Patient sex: M
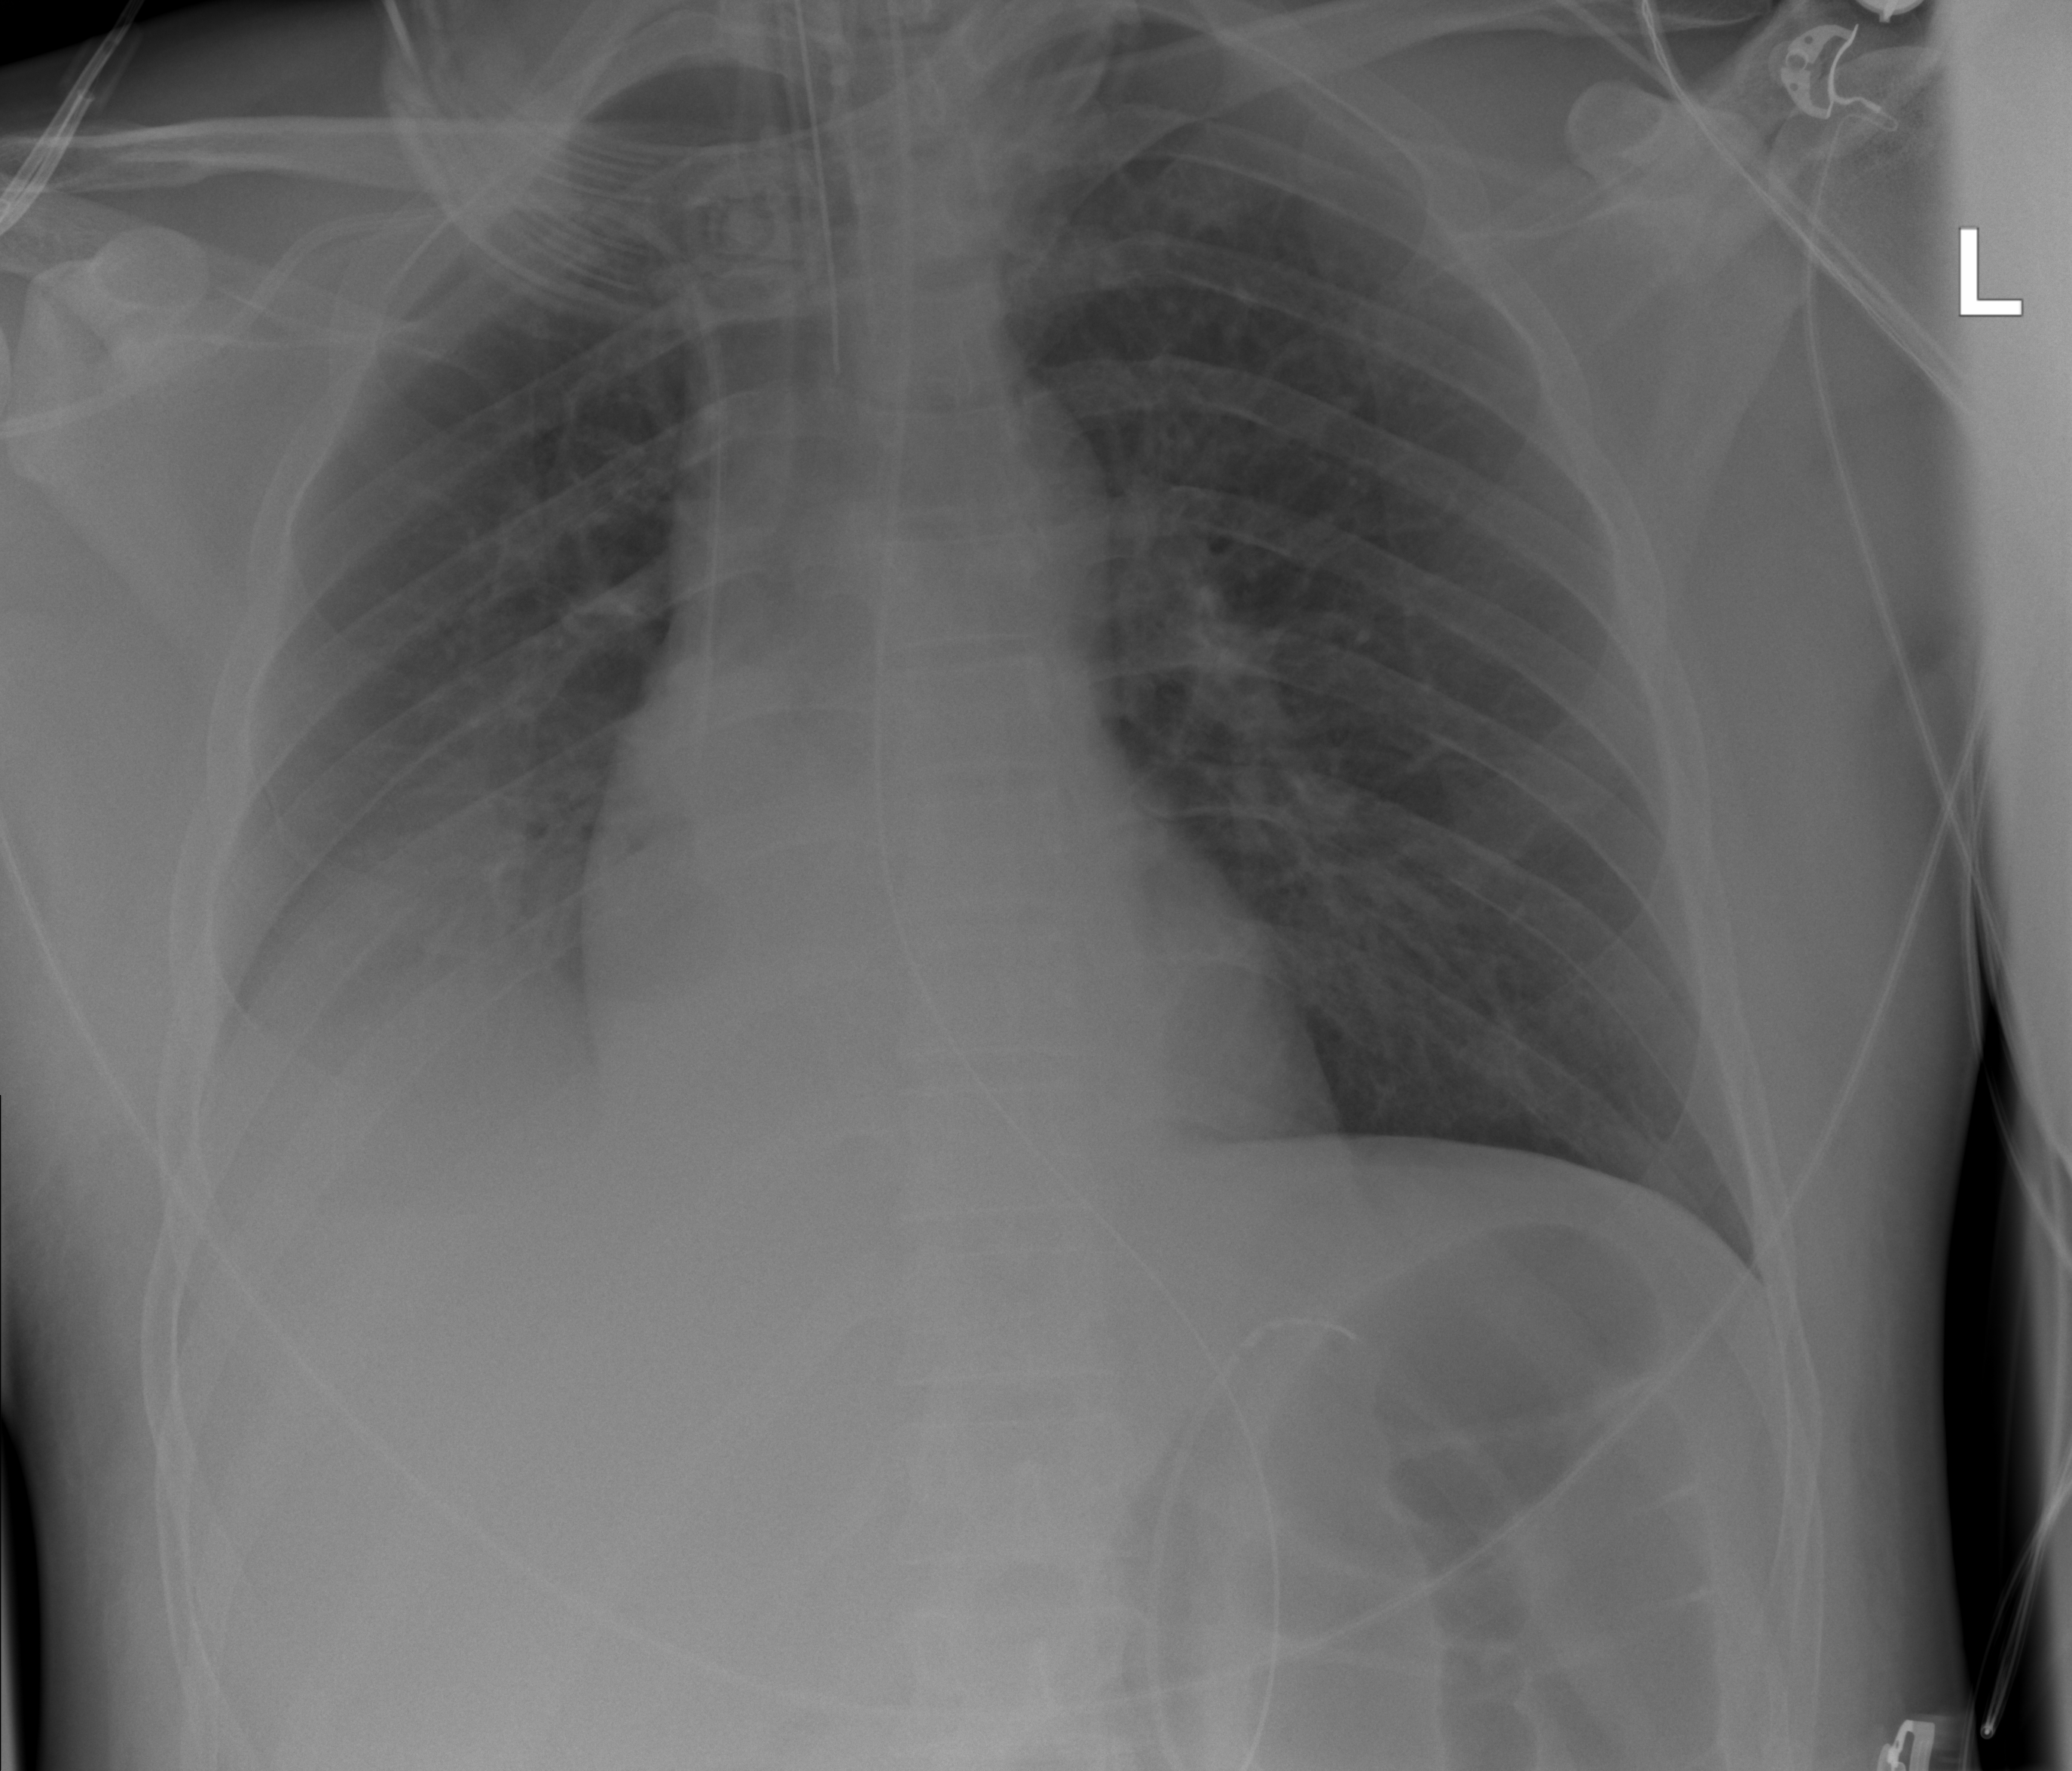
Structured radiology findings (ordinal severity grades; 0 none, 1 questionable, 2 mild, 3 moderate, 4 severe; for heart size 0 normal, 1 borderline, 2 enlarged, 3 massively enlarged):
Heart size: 0
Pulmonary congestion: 0
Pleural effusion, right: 2
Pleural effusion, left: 0
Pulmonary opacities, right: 2
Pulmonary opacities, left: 0
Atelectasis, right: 2
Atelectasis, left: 0